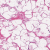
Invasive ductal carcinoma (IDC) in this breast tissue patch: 0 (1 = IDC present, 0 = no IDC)